Question: Count the number of objects in the diagram.
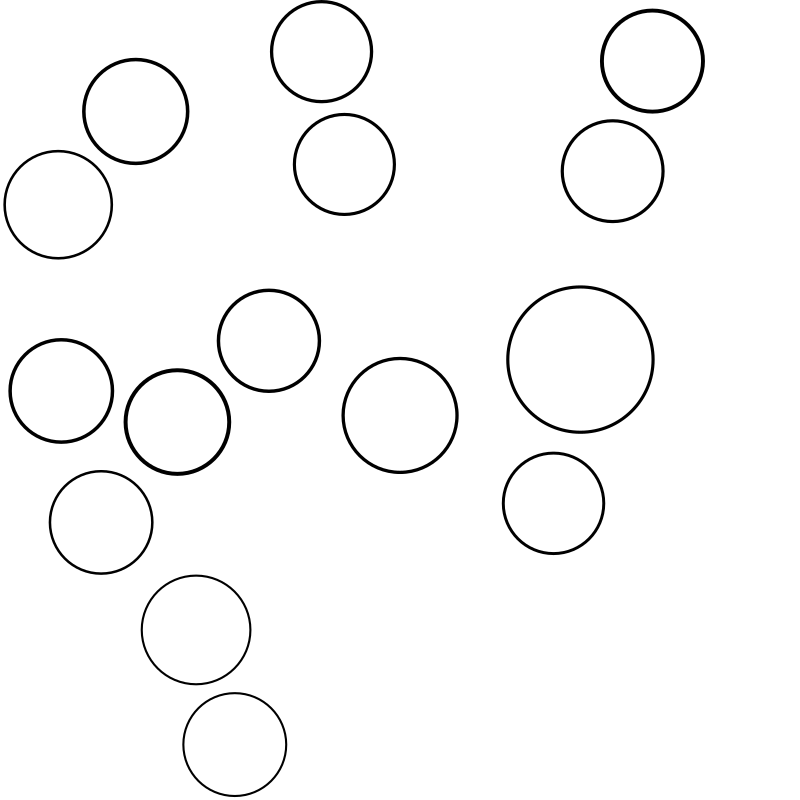
Answer: 15